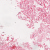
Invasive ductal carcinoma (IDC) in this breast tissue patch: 0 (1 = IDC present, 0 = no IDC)